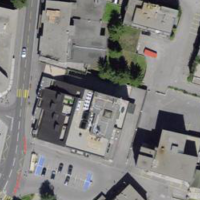
EUNIS habitat code: 54
Species observed at this site:
Corvus corone
Parus major
Milvus milvus
Turdus pilaris
Passer domesticus
Pyrrhocorax graculus
Ptyonoprogne rupestris
Spinus spinus
Turdus merula